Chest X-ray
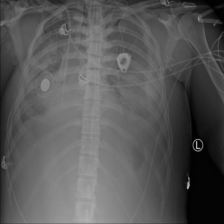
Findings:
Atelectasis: negative
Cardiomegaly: negative
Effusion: positive
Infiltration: negative
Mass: negative
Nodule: negative
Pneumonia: negative
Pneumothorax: negative
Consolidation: negative
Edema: negative
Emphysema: negative
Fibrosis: negative
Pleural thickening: negative
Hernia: negative